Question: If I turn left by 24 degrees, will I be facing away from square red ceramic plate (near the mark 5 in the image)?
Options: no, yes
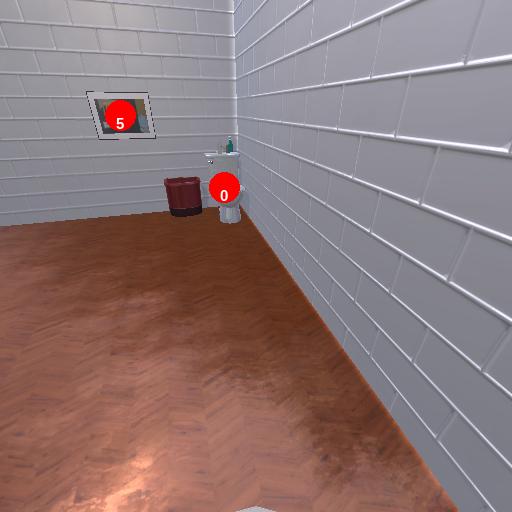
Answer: no